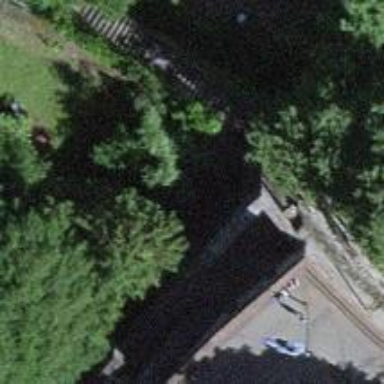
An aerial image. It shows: Set of concrete steps.